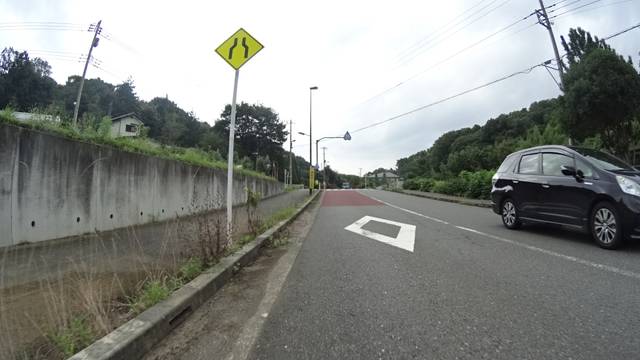
Region: Japan
Coordinates: 35.601, 139.409